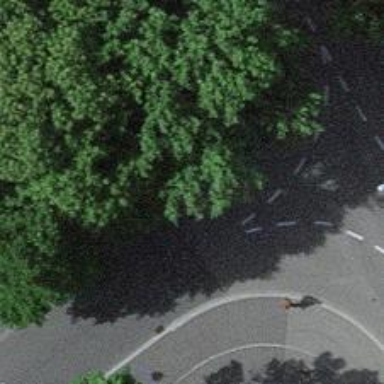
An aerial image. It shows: Kerb serving as barrier.